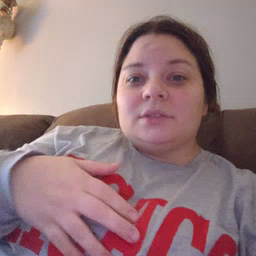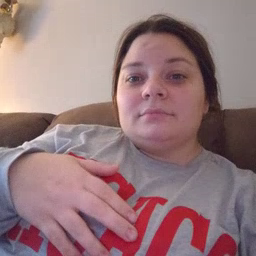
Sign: cowboy